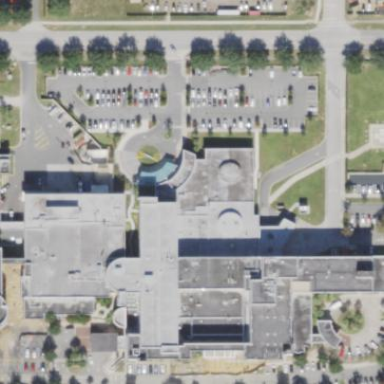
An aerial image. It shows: Hospital building.